Field crop: maize
Growth stage: 2
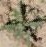
Species: atriplex